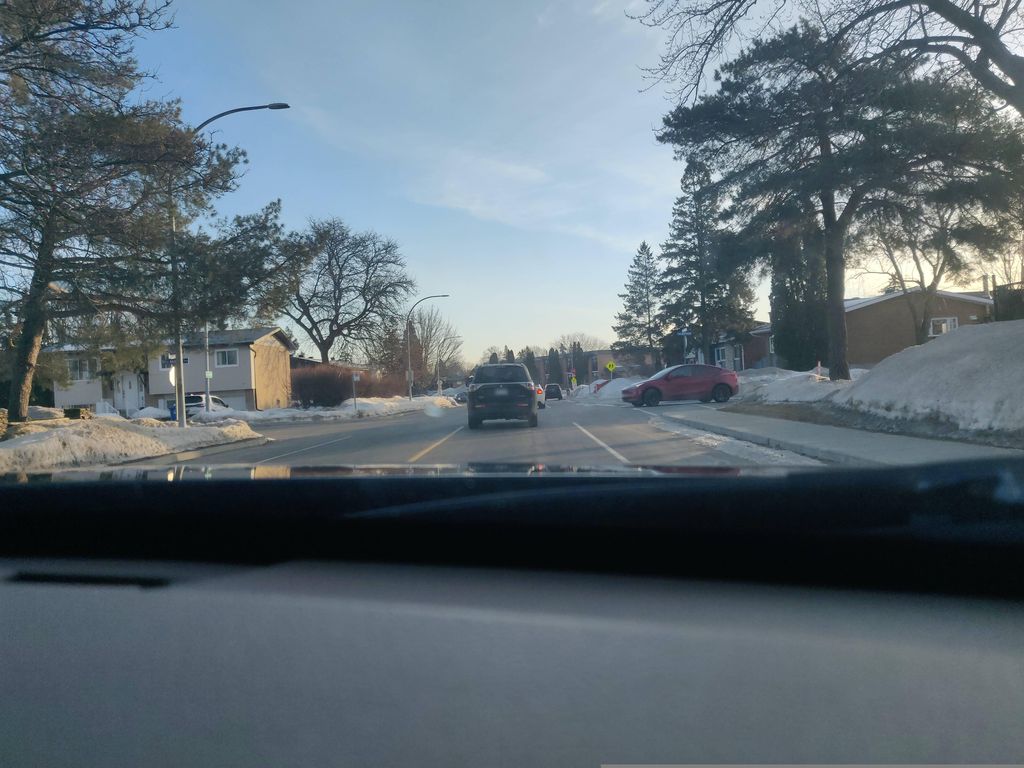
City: montreal